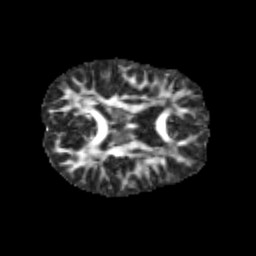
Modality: FA
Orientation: axial
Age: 9
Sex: male
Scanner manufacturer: siemens
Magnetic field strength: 3 T
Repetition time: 3.8 s
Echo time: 0.07 s